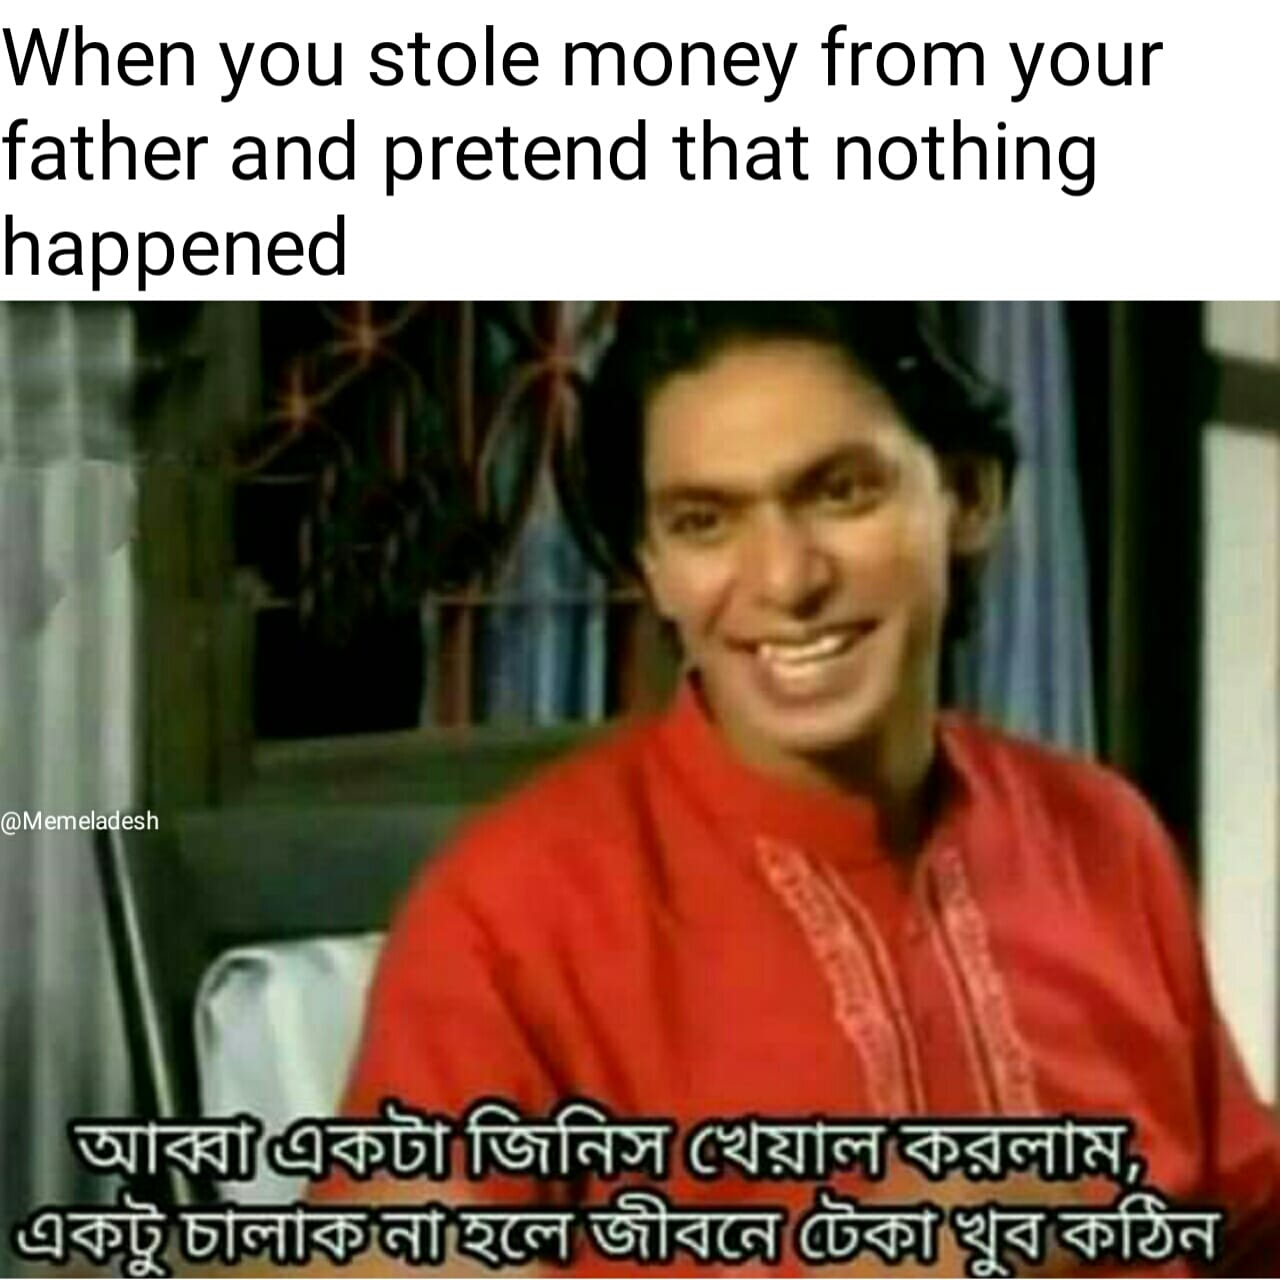
Caption: When you stole money from your father and pretend that nothing hapened    আব্বা একটা জিনিস খেয়াল করলাম ,  একটু চালাক না হলে জীবনে টেকা খুব কঠিন
Label: non-hate